Interaction volume radius: 10 \u00c5
Interaction volume height: 15 \u00c5
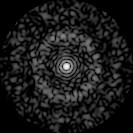
Disorder parameter: 0.826